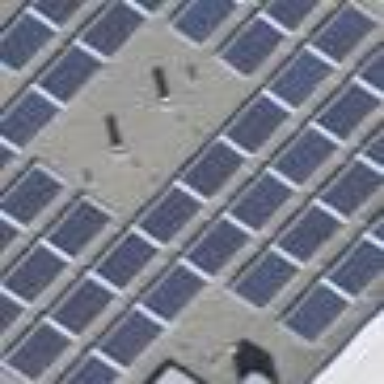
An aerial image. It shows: Solar power generator.